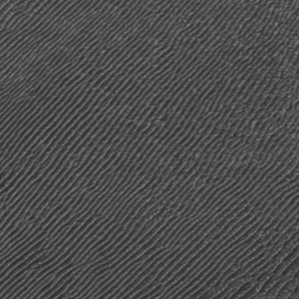
Label: frost